Field crop: maize
Growth stage: 2
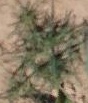
Species: salsola